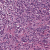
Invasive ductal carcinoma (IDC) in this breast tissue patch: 1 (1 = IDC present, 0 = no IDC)